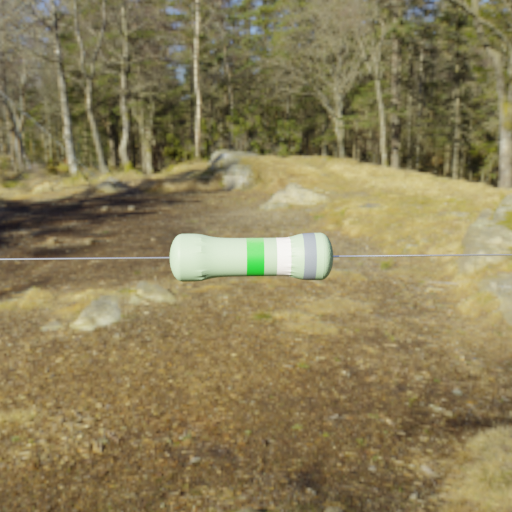
Resistor colour bands (in order): green, white, gray